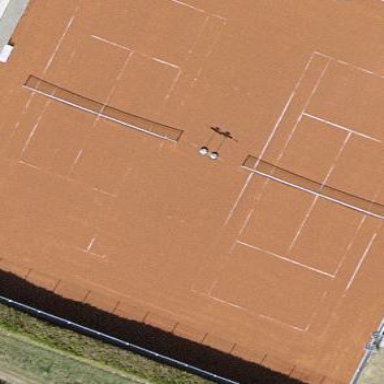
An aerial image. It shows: Clay tennis court on the leisure land pitch.